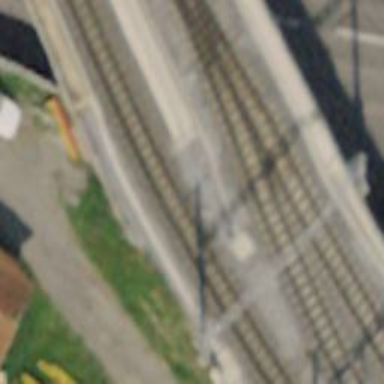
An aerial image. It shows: Narrow-gauge railway bridge with electrified tracks and single track passing over it.